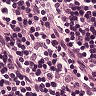
Metastatic tissue present: no